Question: I'm developing a Laravel '5.7' (API) application with a PostgreSQL database behind it. The relevant Models are: 'User' (customers and employees), 'Car', and 'Request'.
An 'User' creates a 'Request' for a 'Car', that belongs to a 'User'.
The relationships are:
- 'Car'':''User''=''n:m'- 'Car'':''Request''=''1:n'- 'User'':''Request''=''1:n'

Now to the actual issue. I want to display all 'Request's of a 'User':
'''
Request::query()
->join('user_car', 'user_car.car_id', '=', 'request.car_id')
->join('user', 'user.id', '=', 'user_car.user_id')
->where('user.id', '=', $customer->id)
->select()
->get();
'''
The with the given '$customer->id' has 'n' 'Request's. And the length of the result 'Collection' of the call above is correct. But all these 'n' entries are duplicates of the first one. Means: I'm getting a list with 'n' instances of 'Request#1'.
'Model' Is it a (known) bug?
---
'''
class User extends \Illuminate\Foundation\Auth\User
{
// ...
public function cars()
{
return $this->belongsToMany('App\Car', 'user_car')->withTimestamps();
}
public function requests()
{
return $this->hasMany(Request::class, 'user_id');
}
}
class Car extends Model
{
// ...
public function users()
{
return $this->belongsToMany('App\User', 'user_car')->withTimestamps();
}
public function requests()
{
return $this->hasMany(Request::class);
}
}
class Request extends Model
{
// ...
public function car()
{
return $this->belongsTo(Car::class);
}
public function user()
{
return $this->belongsTo(User::class);
}
}
'''
I logged the database requests, got the generated statement
'''
SELECT *
FROM "request"
INNER JOIN "user_car" ON "user_car"."car_id" = "request"."car_id"
INNER JOIN "user" ON "user"."id" = "user_car"."user_id"
WHERE "user"."id" = 1;
'''
..., and executed it manually. The result table contains as expected 'n' entries.
The result 'Collection''s entries instances references to the different objects:
'''
$test1 = $resultCollection->first();
$test2 = $resultCollection->last();
$test3 = spl_object_hash($test1);
$test4 = spl_object_hash($test2);
'''
Xdebug output:
'''
$test3 = "0000000077505ccd000000007964e0a8" <-- ccd0
$test4 = "0000000077505c33000000007964e0a8" <-- c330
'''
I found a workaround. This call
'''
Request::whereIn('car_id', $customer->cars()->pluck('id')->toArray())->get();
'''
... retrieves the correct/expected set of model.
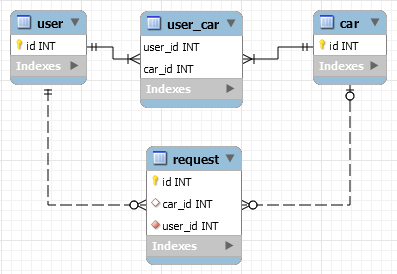
Answer: First, note that your object hashes are not actually identical, and you're likely dealing with two separate instances.
What you're likely experiencing is an issue with . When you 'JOIN' together multiple tables, any matching/duplicate column names will contain the value of the last matching column. Your SQL GUI/client usually separates these. Unfortunately Laravel doesn't have a prefixing mechanism, and just uses an associative array.
Assuming all of your tables have a primary key column of 'id', every 'Request' object in your result set will likely have the same ID - the User's ID you pass in the 'WHERE' condition.
You can fix this in your existing query by explicitly selecting the columns you need to prevent ambiguity. Use '->select(['request.*'])' to limit the returned info to the 'Request' object data.